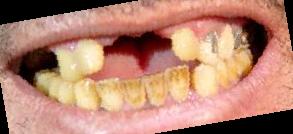
Condition: hypodontia